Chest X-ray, AP view. Patient: 35 years old, sex M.
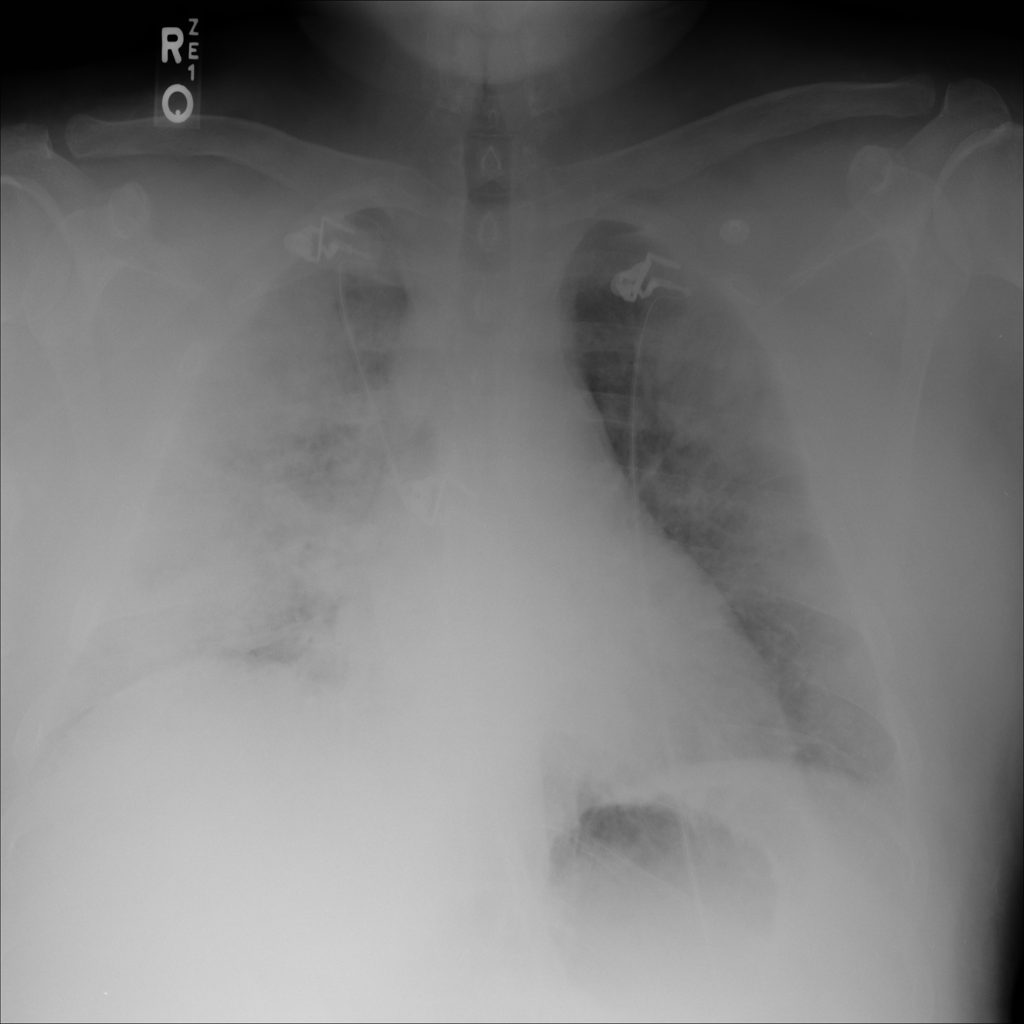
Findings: No Finding